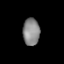
Tissue: lung
Cell type: Endothelial cells
Senescence score: 0.6404
Nuclear area (px): 449
Mean DAPI intensity: 135.786